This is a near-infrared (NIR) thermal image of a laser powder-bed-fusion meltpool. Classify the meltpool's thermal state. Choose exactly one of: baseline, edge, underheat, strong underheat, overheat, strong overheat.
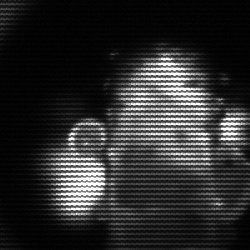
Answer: strong underheat